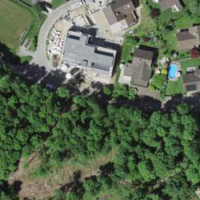
EUNIS habitat code: 55
Species observed at this site:
Melittis melissophyllum